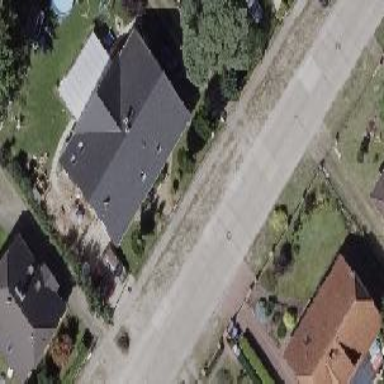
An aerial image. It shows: Semidetached house with gabled roof.